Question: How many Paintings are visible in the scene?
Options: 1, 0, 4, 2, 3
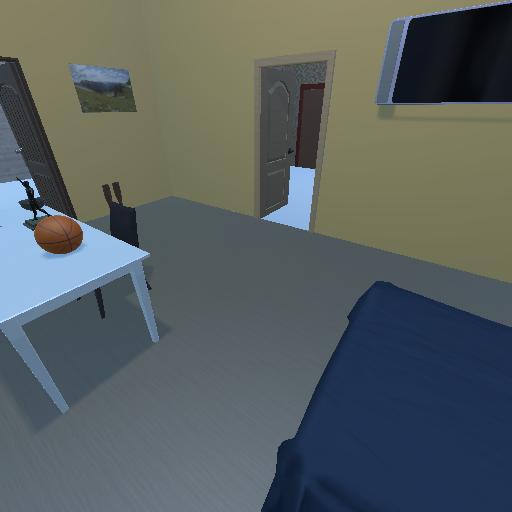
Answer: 1